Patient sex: F
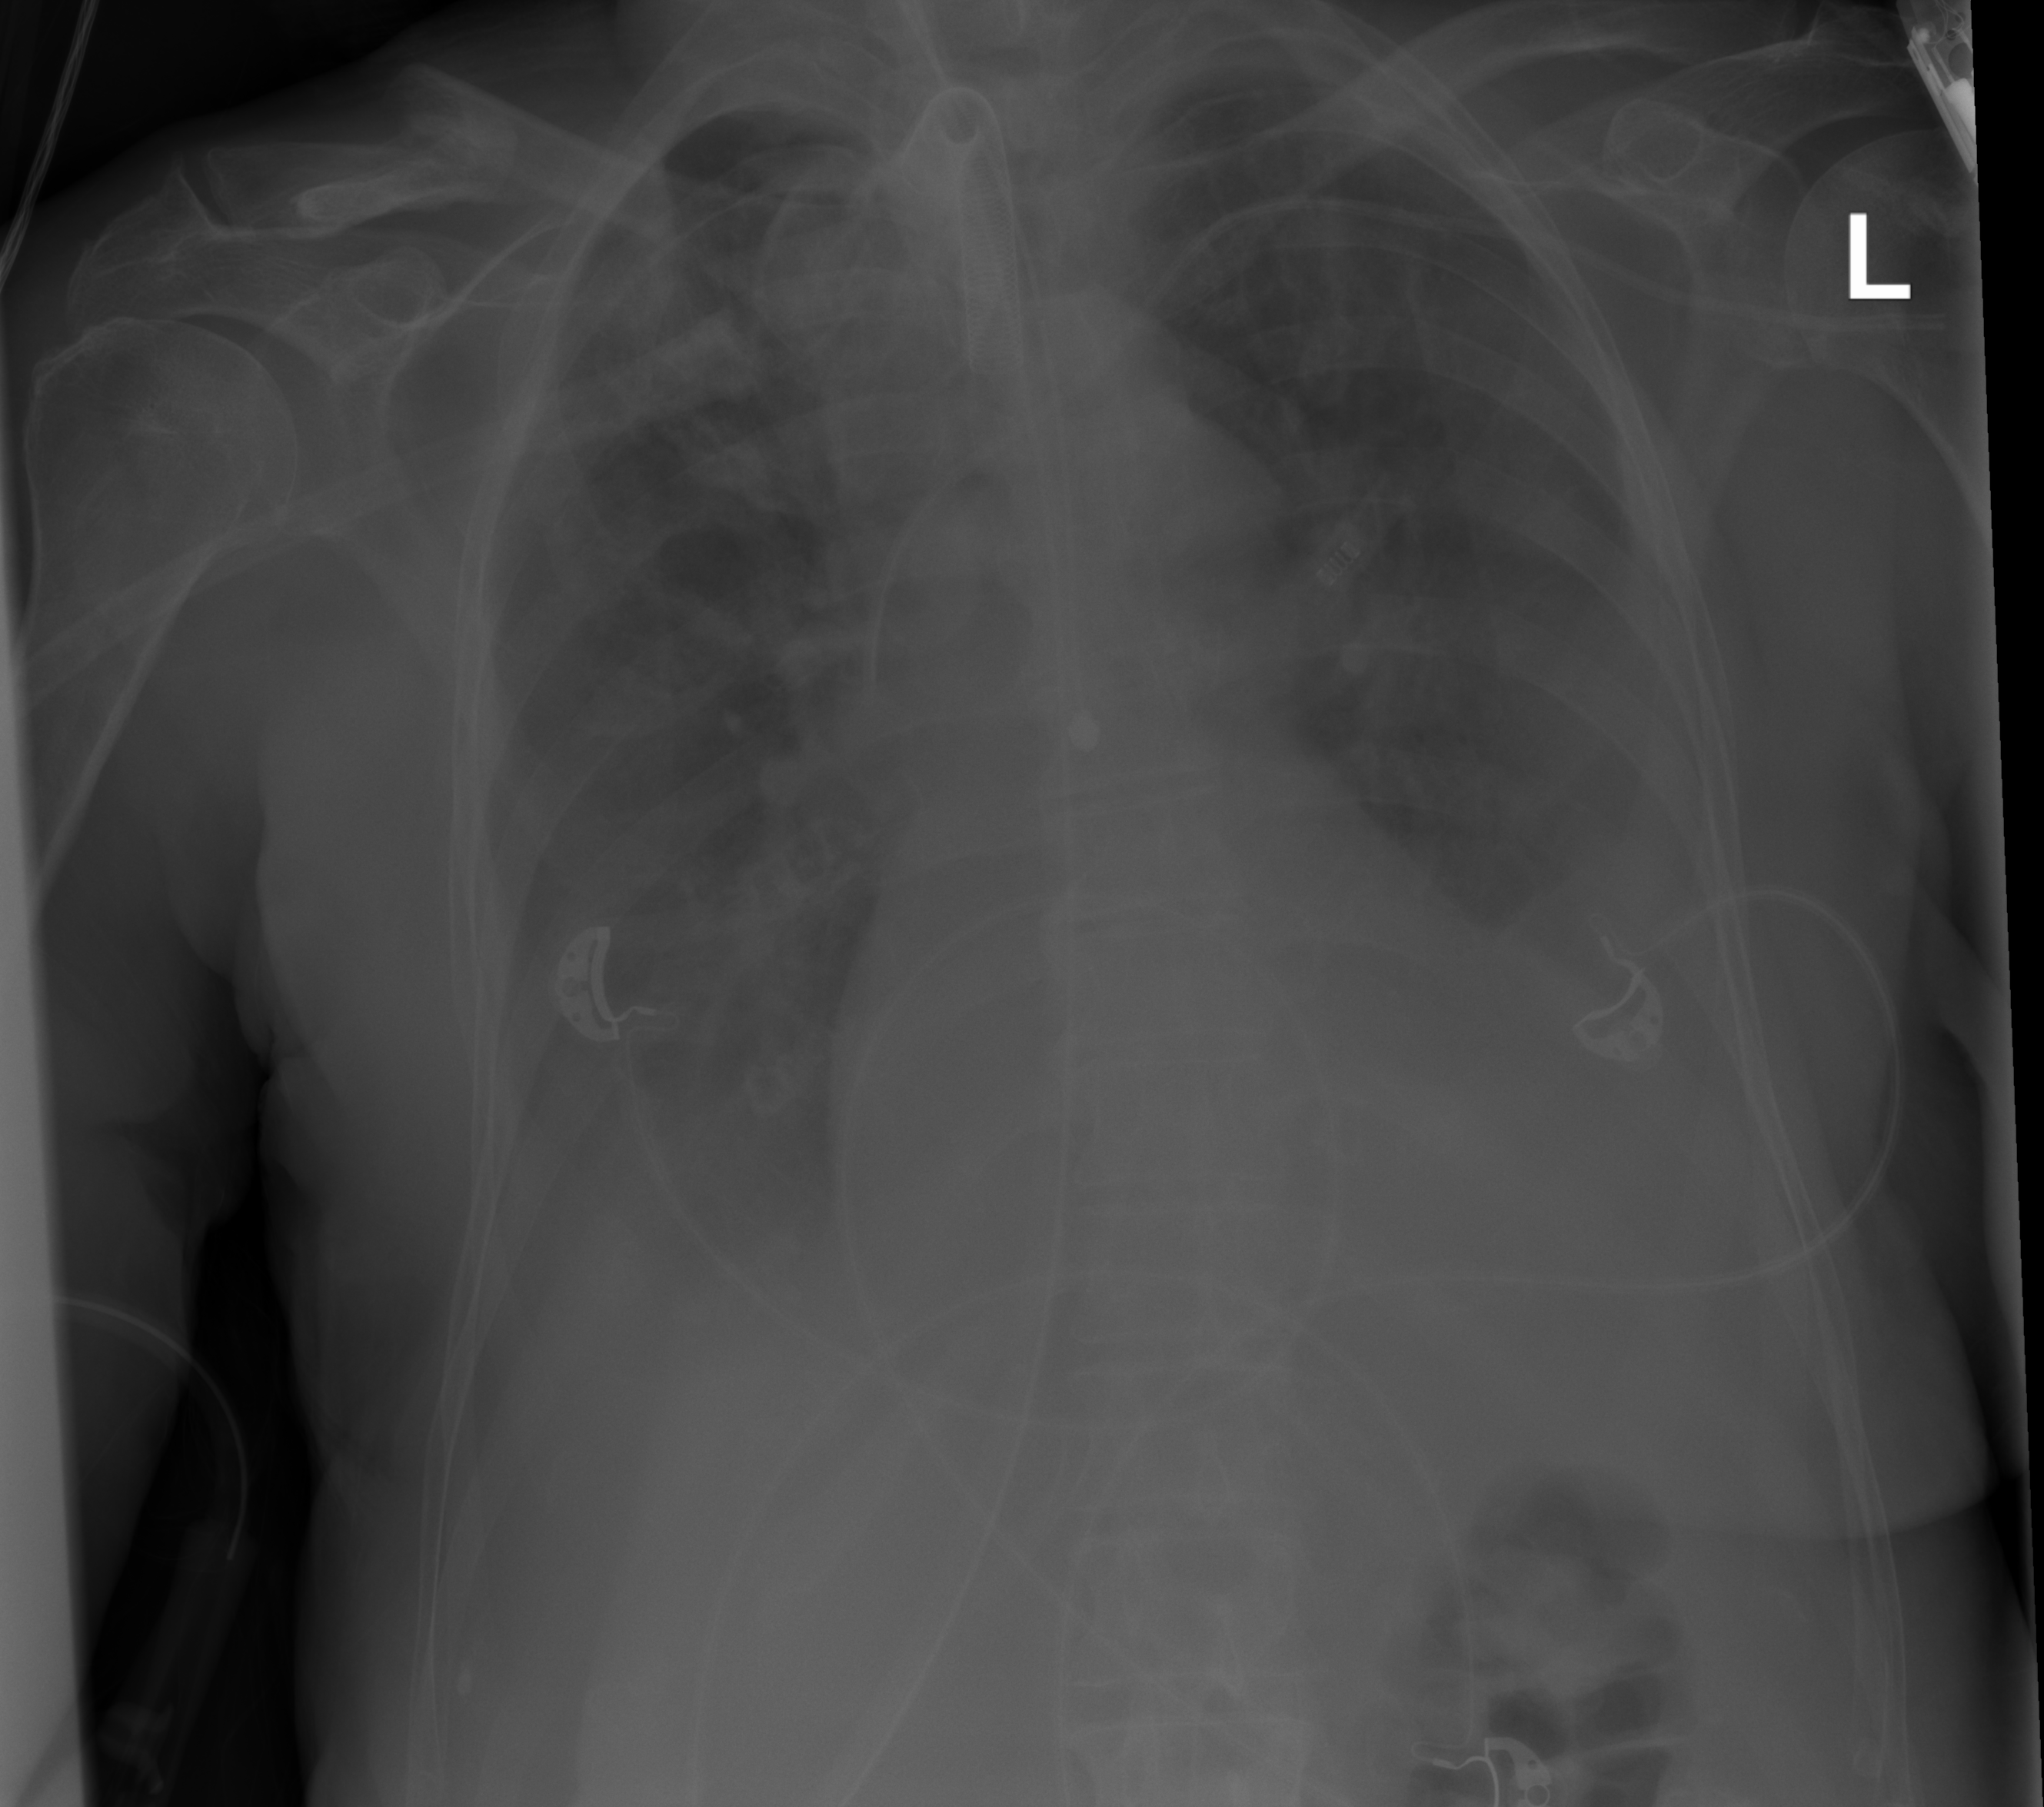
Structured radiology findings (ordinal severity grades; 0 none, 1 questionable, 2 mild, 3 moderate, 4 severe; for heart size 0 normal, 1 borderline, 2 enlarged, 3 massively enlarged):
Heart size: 2
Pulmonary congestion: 2
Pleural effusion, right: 2
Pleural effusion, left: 2
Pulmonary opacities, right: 2
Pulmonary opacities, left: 0
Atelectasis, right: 2
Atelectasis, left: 3